Question: I would like to customise the bottom bar of the UITabBarController to like this:

How can I achieve this? Thanks!
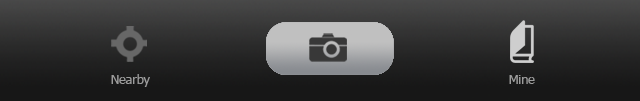
Answer: I think this web page would be of some value to you:
<URL>